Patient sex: F
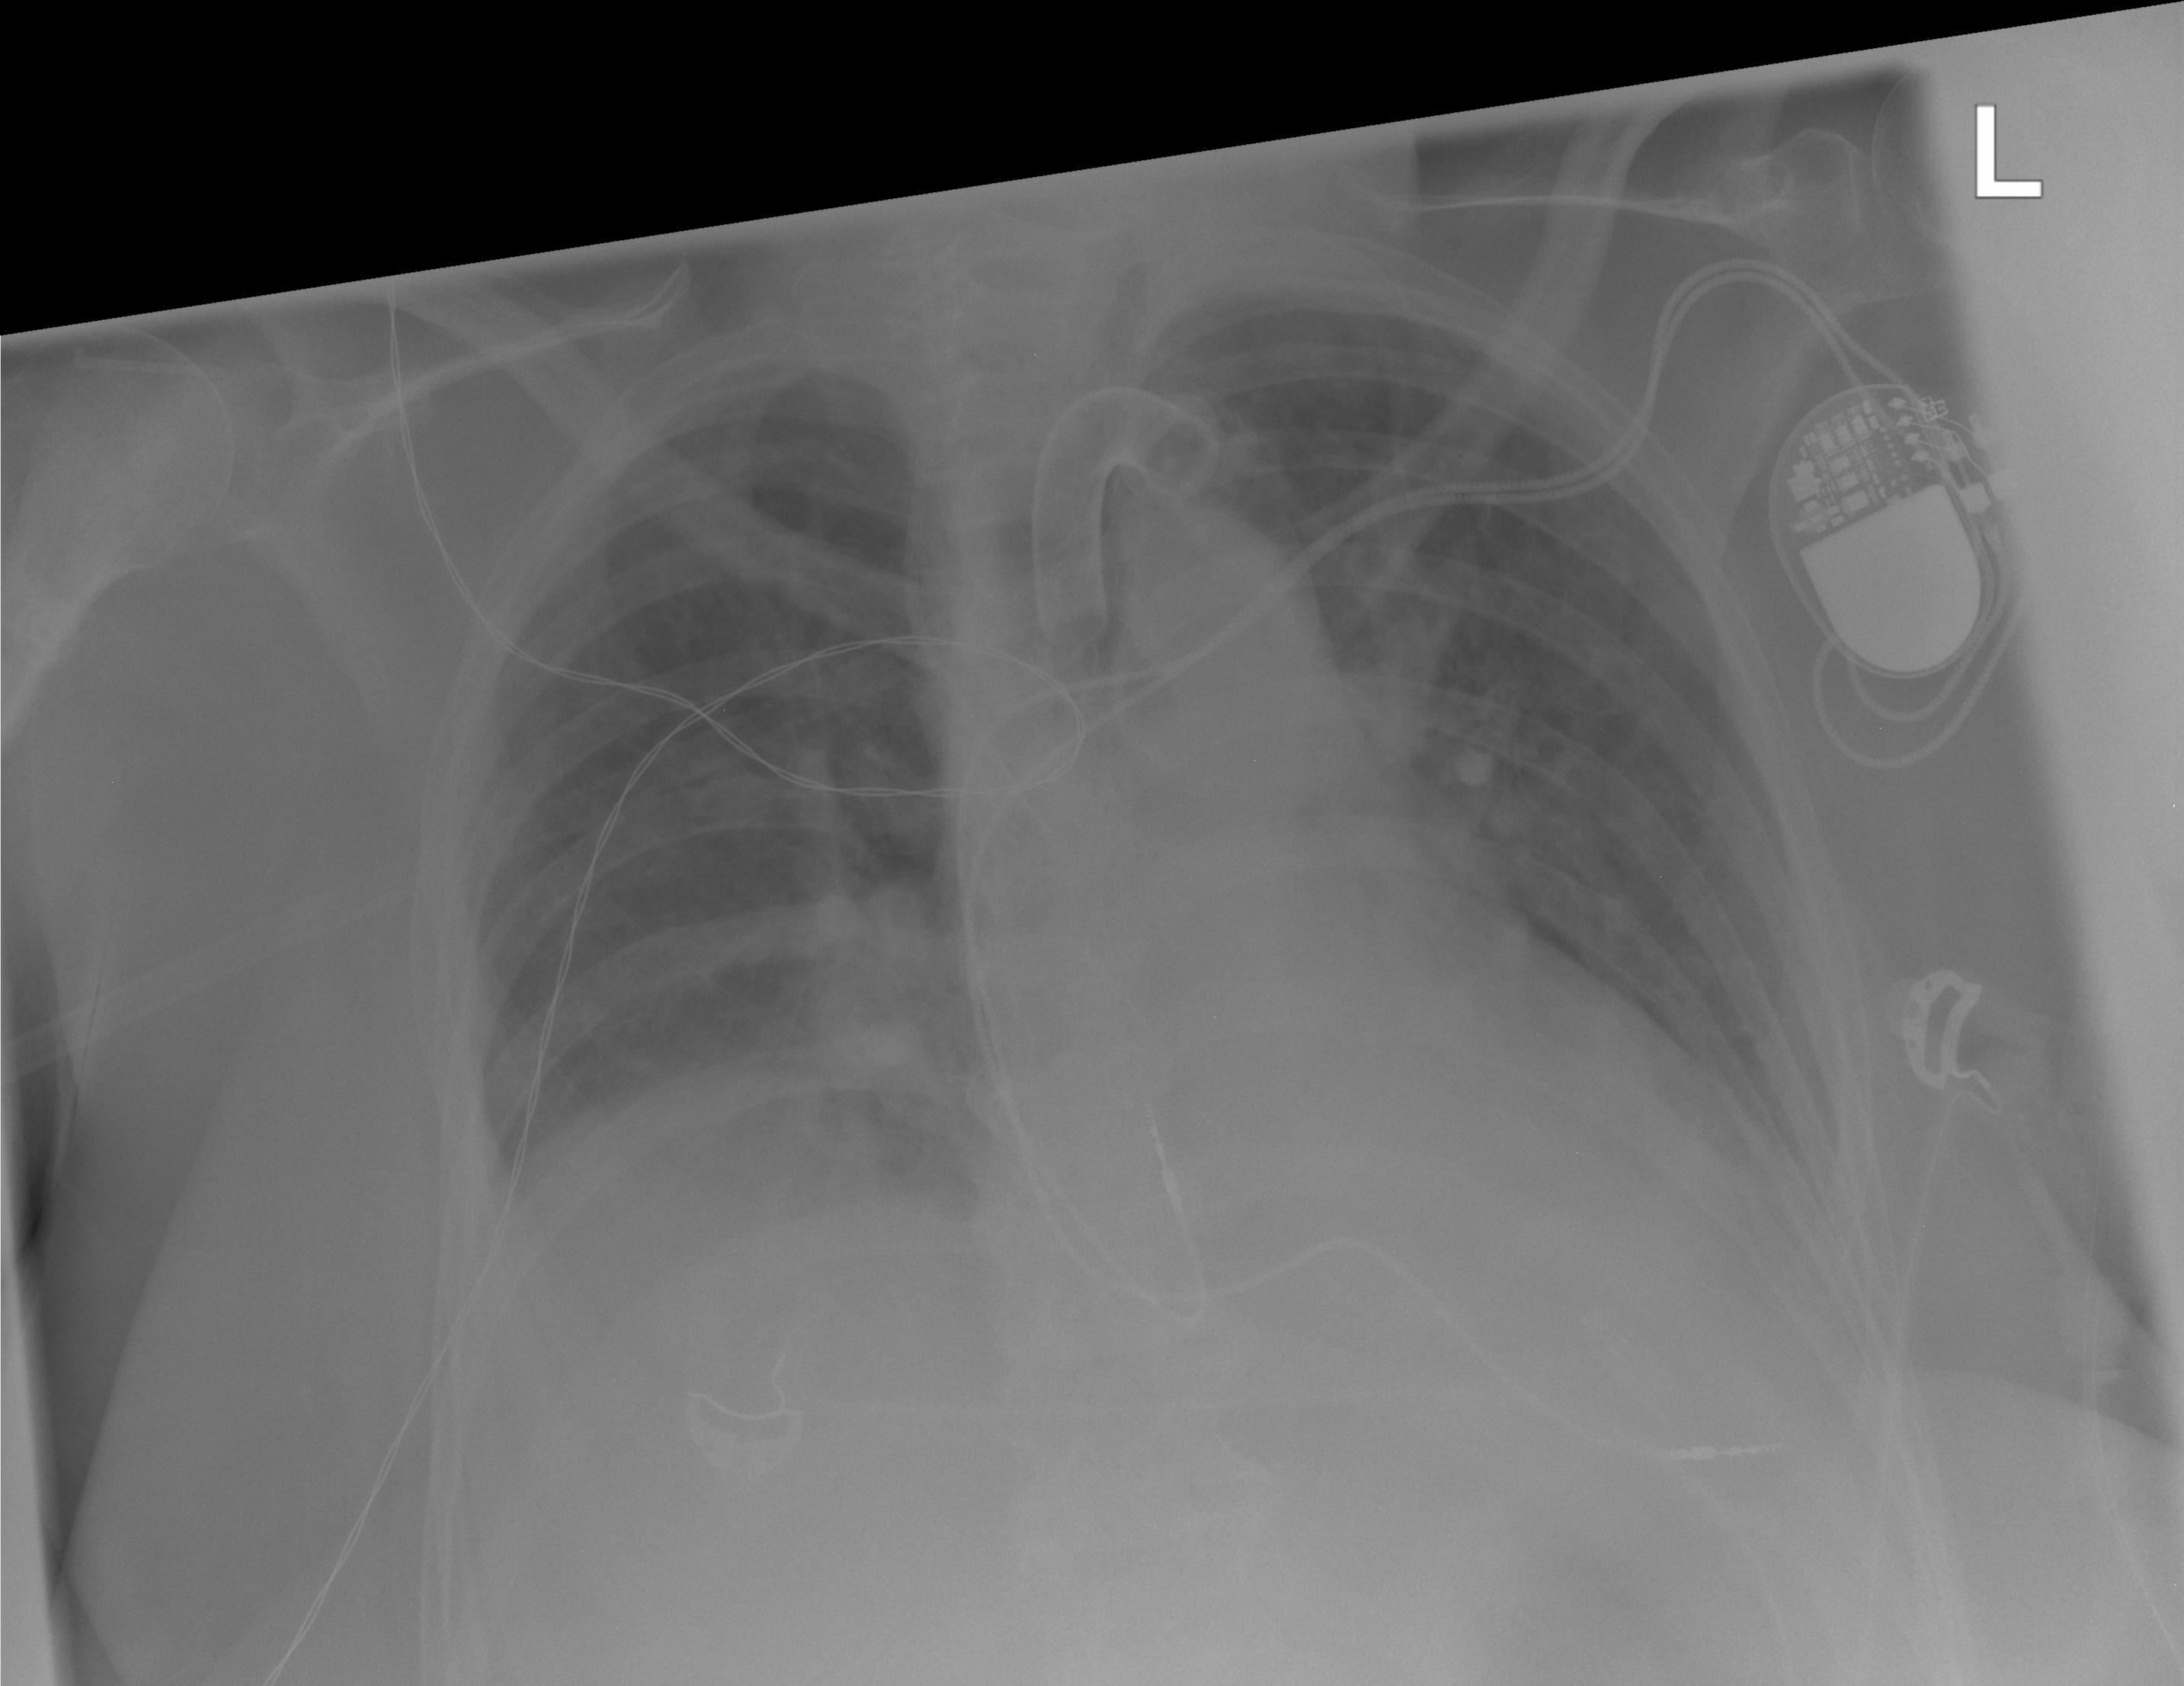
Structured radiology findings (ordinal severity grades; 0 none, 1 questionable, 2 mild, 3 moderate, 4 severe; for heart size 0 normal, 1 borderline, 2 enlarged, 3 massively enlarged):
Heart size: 2
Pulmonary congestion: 0
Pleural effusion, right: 2
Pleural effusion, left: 2
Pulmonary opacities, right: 0
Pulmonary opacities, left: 0
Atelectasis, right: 2
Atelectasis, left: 2